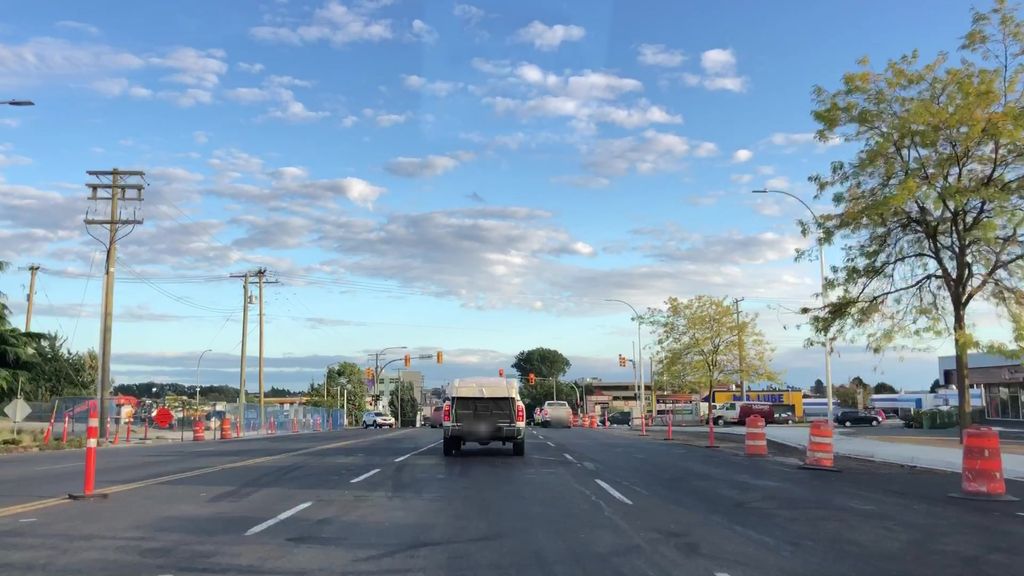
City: victoria